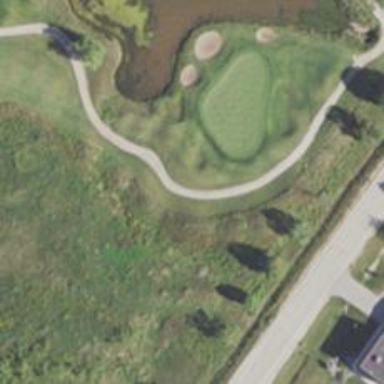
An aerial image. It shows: Pathway for golfing.